Interaction volume radius: 5 \u00c5
Interaction volume height: 25 \u00c5
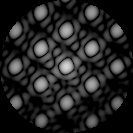
Disorder parameter: 0.07293